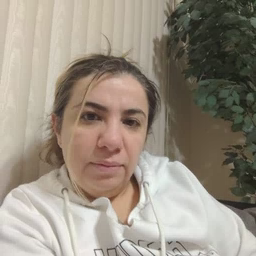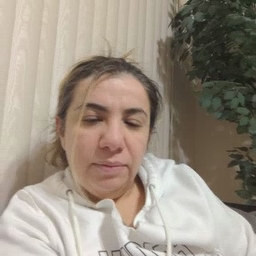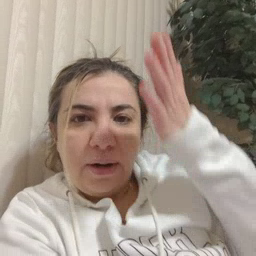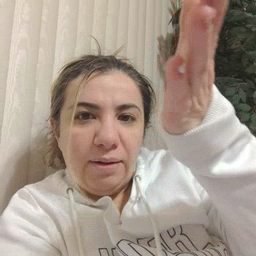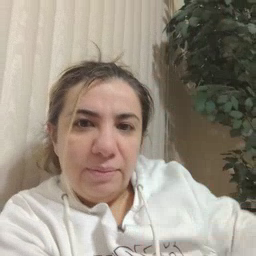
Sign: there